Question: Hi I am trying automate the below hybrid app stuff...writing test with selenium java, I just wanted to click on the button only for specific app name..

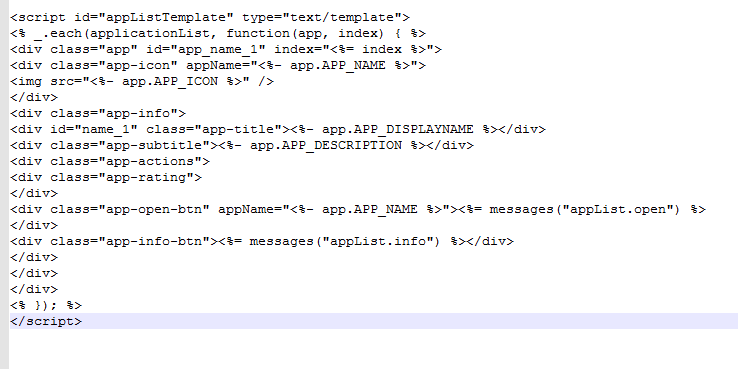
Answer: The Xpath is working fine.
Check this out
<URL>
After your script <%- app.APP_NAME %> is getting executed... are you getting appName='YMS' ?